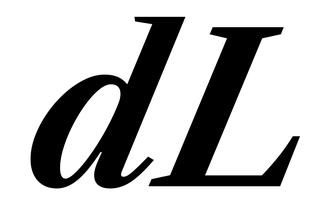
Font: LibreCaslonText-Italic_Bold_Italic